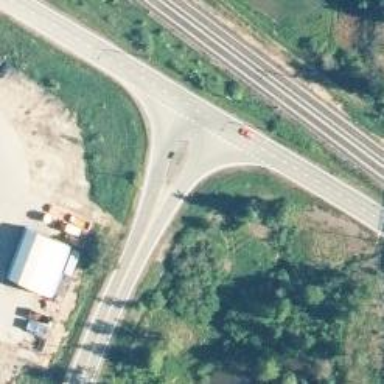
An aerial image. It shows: Asphalt road with primary link designation.